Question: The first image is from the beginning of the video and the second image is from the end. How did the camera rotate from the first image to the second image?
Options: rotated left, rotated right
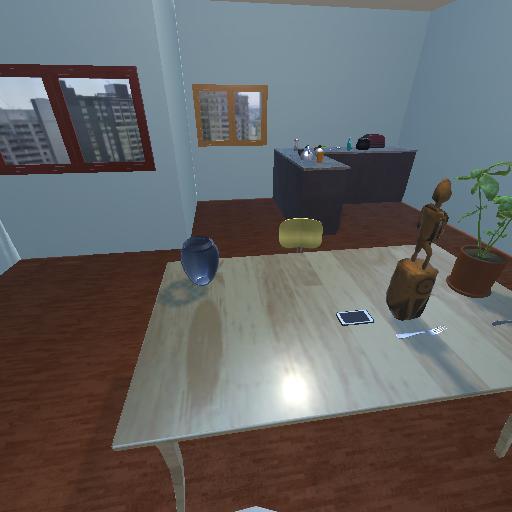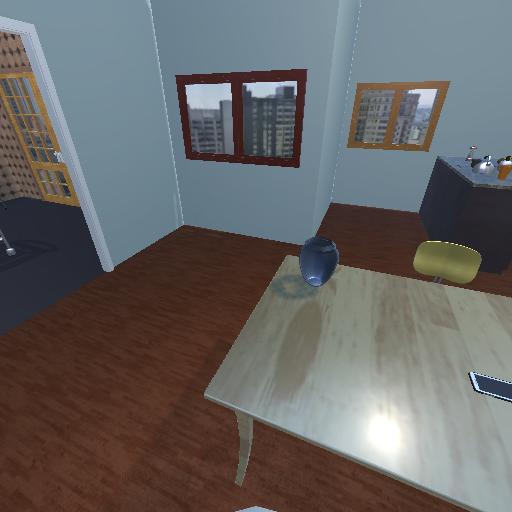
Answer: rotated left